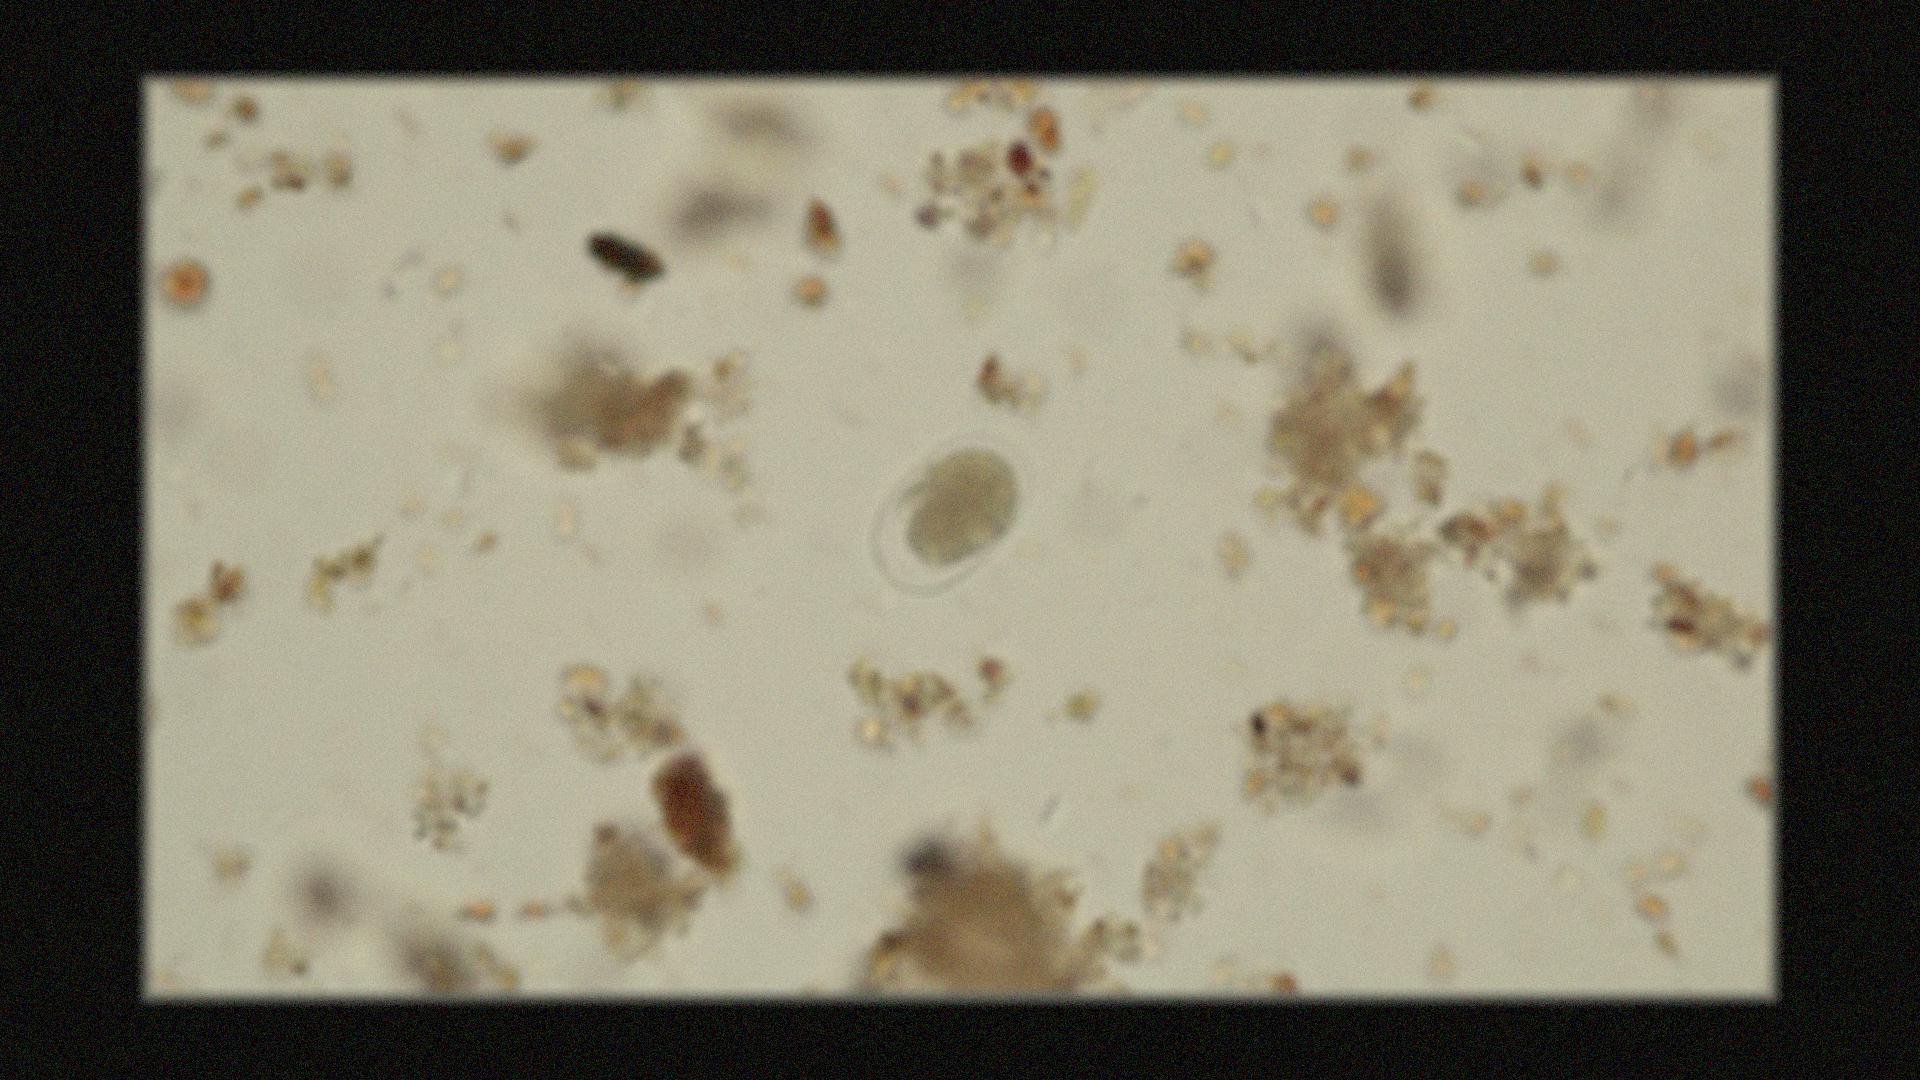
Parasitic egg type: Hookworm egg